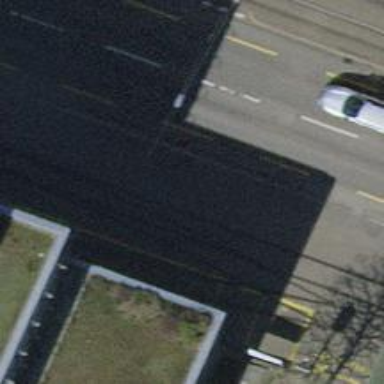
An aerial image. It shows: Unmarked crossing with traffic calming table on the road.